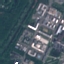
Label: Industrial